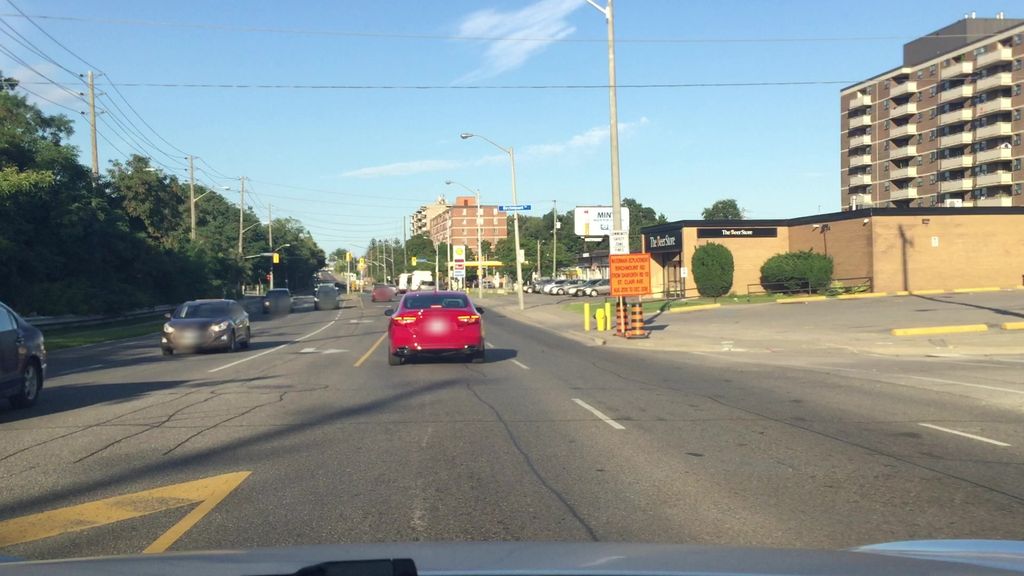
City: toronto